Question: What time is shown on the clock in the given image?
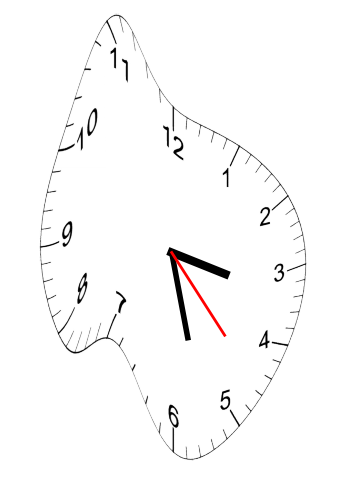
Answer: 03:27:23